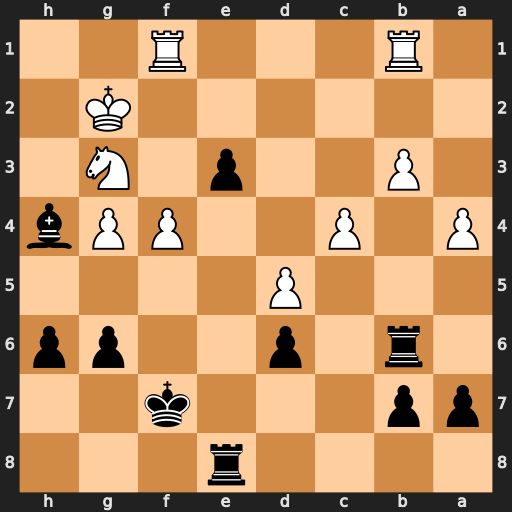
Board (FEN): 4r3/pp3k2/1r1p2pp/3P4/P1P2PPb/1P2p1N1/6K1/1R3R2
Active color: b
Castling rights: -
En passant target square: -
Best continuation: e2 Nxe2 Rxe2+